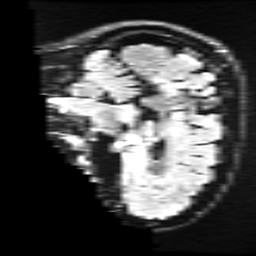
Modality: FLAIR
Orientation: sagittal
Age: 23
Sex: female
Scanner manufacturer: ge
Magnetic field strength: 3 T
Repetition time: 11 s
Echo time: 0.1497 s